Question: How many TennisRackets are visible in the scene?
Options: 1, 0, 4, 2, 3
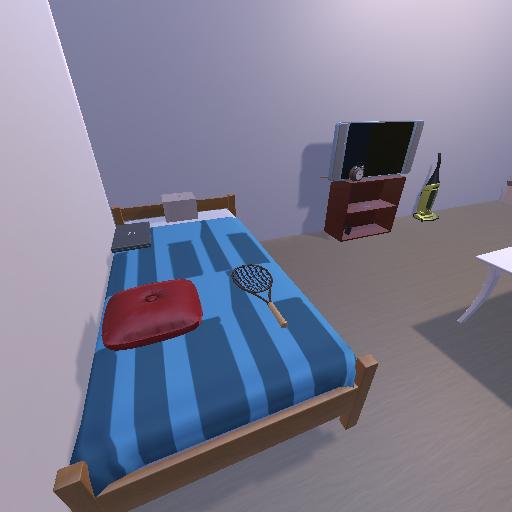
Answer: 1